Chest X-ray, PA view. Patient: 67 years old, sex M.
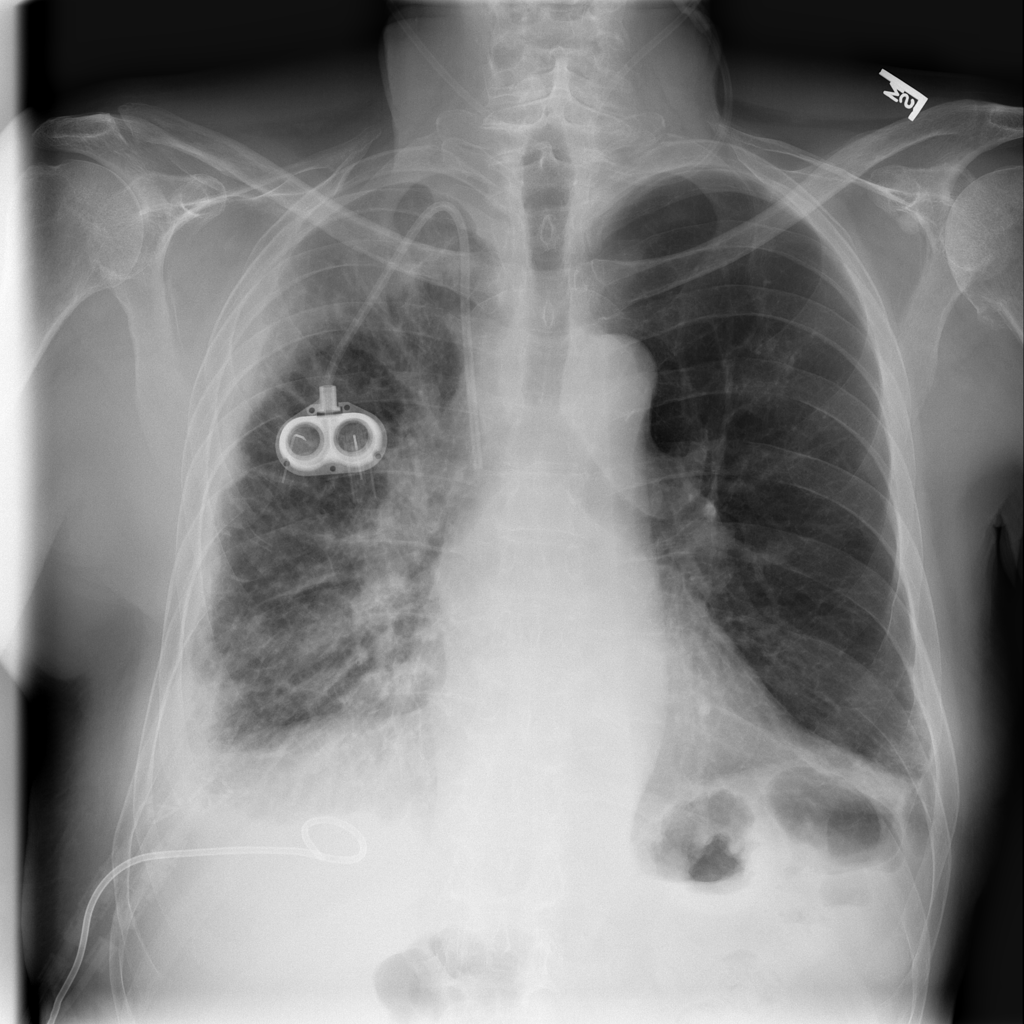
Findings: Effusion, Infiltration